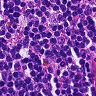
Metastatic tissue present: no